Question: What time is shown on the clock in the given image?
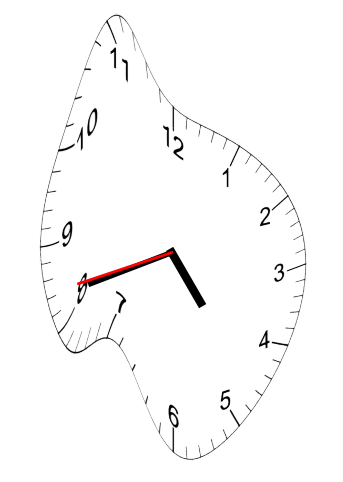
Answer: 04:41:42